Question: I wrote an application using JPA. The application makes around 5 or 6 inserts per second on one Table. The insert is done by a simple Transaction begin, persist and transaction commit.
With this approach the application has a really heavy cpu load (around 80%). Using the JVisualVM i profiled the application and came to this result:

This shows that around 30% percent of the time is spent in writing and flushing to Log Files.
Also the 'setExclusive' method has a load of 14% of the time.
Is there a way to optimize this? Maybe disabling logging?
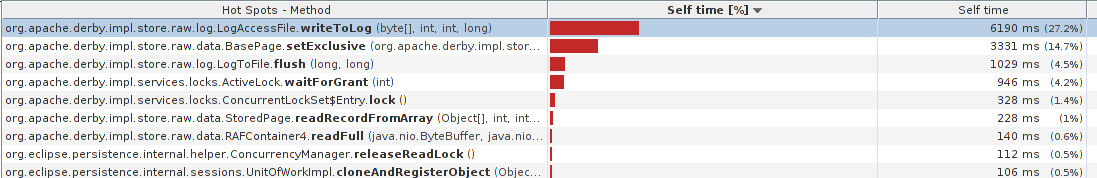
Answer: enterbios is right. Disable the logging and you don't have a database anymore, but simply SQL for writing to files (bye bye acid). As most databases do, Derby uses group commit, i.e. that the log for multiple transactions are grouped in a single disk write. But if you do a single update, commit, wait and then another insert the the group commit will have very little effect as there is only log from a single insert to write.
The setExclusive time points to contention for the same data (multiple threads accessing the same database page).